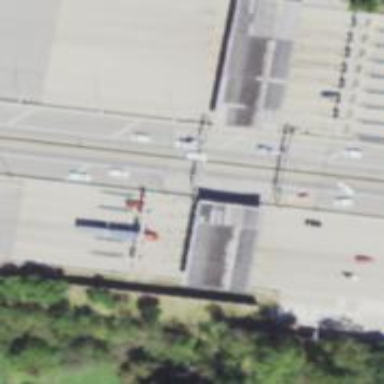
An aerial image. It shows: Toll gantry on the road.